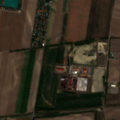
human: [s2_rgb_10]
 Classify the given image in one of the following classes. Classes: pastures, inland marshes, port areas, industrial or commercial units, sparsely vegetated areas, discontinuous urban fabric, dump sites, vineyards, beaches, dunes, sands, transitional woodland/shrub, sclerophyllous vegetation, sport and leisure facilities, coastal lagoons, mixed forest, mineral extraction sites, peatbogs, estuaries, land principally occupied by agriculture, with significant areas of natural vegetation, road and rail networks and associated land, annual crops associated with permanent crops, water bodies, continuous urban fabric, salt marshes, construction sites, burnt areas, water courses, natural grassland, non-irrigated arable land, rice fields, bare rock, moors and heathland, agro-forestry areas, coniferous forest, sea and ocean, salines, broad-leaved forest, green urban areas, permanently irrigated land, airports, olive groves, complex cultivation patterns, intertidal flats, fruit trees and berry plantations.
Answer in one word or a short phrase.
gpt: discontinuous urban fabric, industrial or commercial units, non-irrigated arable land